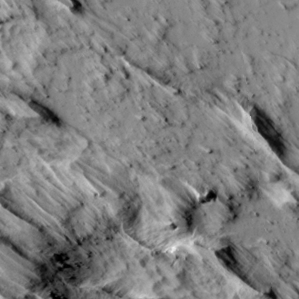
Label: non_frost